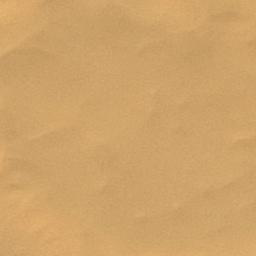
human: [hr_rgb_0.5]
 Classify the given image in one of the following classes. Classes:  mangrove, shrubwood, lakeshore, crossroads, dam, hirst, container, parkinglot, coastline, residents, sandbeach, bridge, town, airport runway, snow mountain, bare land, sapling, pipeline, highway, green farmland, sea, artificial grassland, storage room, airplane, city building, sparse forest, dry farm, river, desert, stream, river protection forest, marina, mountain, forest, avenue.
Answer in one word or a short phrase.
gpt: desert